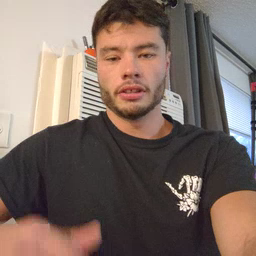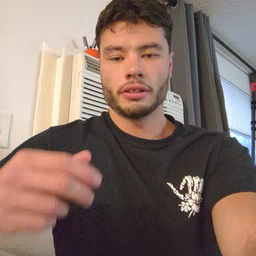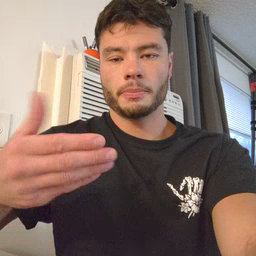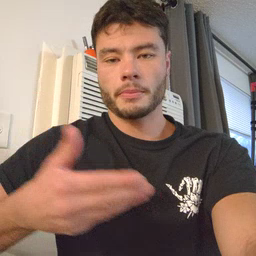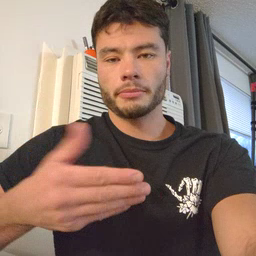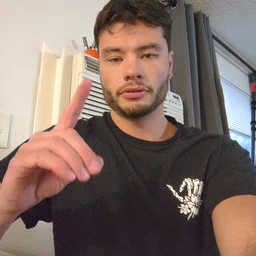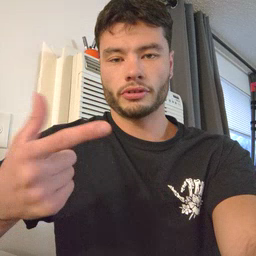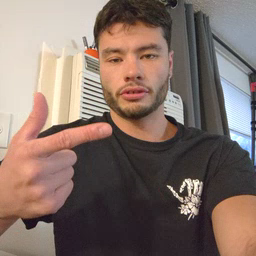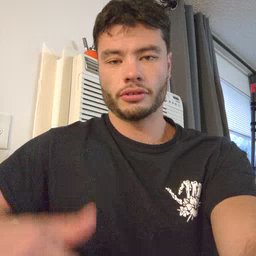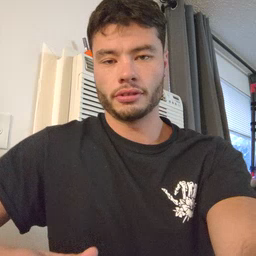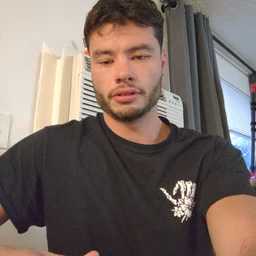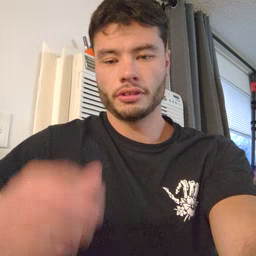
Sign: puppy